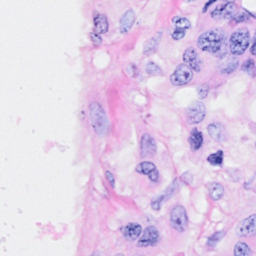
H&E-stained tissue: Breast